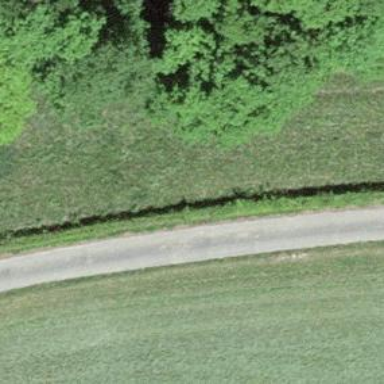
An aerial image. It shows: Hedge barrier.